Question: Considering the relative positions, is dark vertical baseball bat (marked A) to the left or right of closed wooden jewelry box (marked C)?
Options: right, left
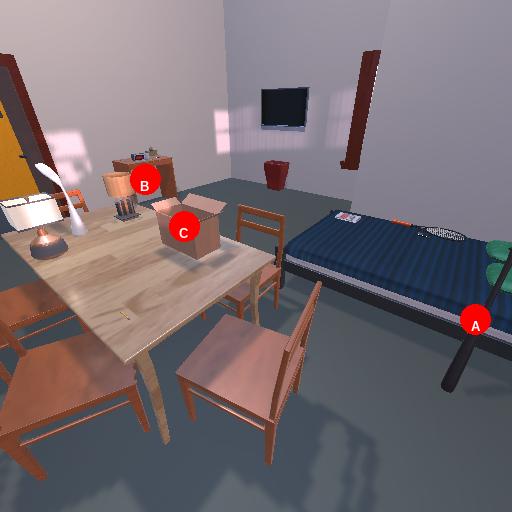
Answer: right